Question: I have a tileset that uses 32x32 tiles:

I paint it on a canvas to purport a 32x32 tile map. However, it seems that the mathematics isn't right. Why does the canvas paint the tiles that are clearly not within the 32x32 confines of a tile?
For example:
<URL>
As you can see, the top left of the canvas's 32x32 grid should be ONE tile... however it's cut off:
'''
const appDiv = document.getElementById('app');
const tileSize = 32;
const canvasSize = 480; // 32 (tiles) * 15 (columns) = 480 pixels
const tilesAcross = canvasSize / tileSize; // (Size of Canvas [480] / Tile size [32]) = 15 columns
appDiv.innerHTML = '<h2>Canvas</h2><canvas id="map" width="${canvasSize}" height="${canvasSize}">';
function randomIntFromInterval(min, max) {
return Math.floor(Math.random() * (max - min + 1) + min);
}
resizeCanvas();
// Regenerate map on resize
window.onresize = resizeCanvas;
function resizeCanvas() {
const ctx = document.getElementById('map').getContext('2d');
const image = new Image();
image.src = 'https://i.postimg.cc/k4KBLBJh/terrain.png'; // Tileset
image.onload = () => {
for (let column = 0; column < tilesAcross; column++) {
for (let row = 0; row < tilesAcross; row++) {
ctx.drawImage(
image, // Image elemnt
randomIntFromInterval(0, 5) * 32, // sx - The x-axis of top left corner of the rect of the image to draw into context.
randomIntFromInterval(0, 5) * 32, // sy - The y-axis of top left corner of the rect of the image to draw into context.
32, // sWidth - The width of the rect of the image to draw into context.
32, // sHeight - The height of the rect of the image to draw into the destination context.
row * 32, // dx - The x-axis coordinate in the canvas at which to place the top-left corner of the image.
column * 32, // dy - The y-axis coordinate in the canvas at which to place the top-left corner of the image.
32, // dWidth - The width to draw the image in the canvas. This allows scaling of the drawn image.
32 // dHeight- The width to draw the image in the canvas. This allows scaling of the drawn image.
);
}
}
};
}
'''
'''
canvas {
background: black;
}
'''
'''
<div id="app"></div>
<style src="./style.css"></style>
'''
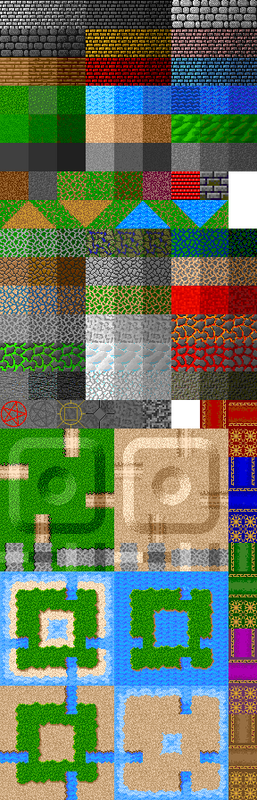
Answer: The tiles in your image are not '32x32px', more like '28.56px'.
I think you need to re-render the spritesheet. You won't get happy with this one because you'll always have lines at the edges where for one row/column the pixels of two tiles have been interpolated.
And if you stretch them then they will get blurry.
'''
const appDiv = document.getElementById('app');
const tileSize = 32;
const canvasSize = 480; // 32 (tiles) * 15 (columns) = 480 pixels
const tilesAcross = canvasSize / tileSize; // (Size of Canvas [480] / Tile size [32]) = 15 columns
appDiv.innerHTML = '<h2>Canvas</h2><canvas id="map" width="${canvasSize}" height="${canvasSize}">';
function randomIntFromInterval(min, max) {
return Math.floor(Math.random() * (max - min + 1) + min);
}
resizeCanvas();
// Regenerate map on resize
window.onresize = resizeCanvas;
function resizeCanvas() {
const ctx = document.getElementById('map').getContext('2d');
const image = new Image();
image.src = 'https://i.postimg.cc/k4KBLBJh/terrain.png'; // Tileset
image.onload = () => {
const {naturalWidth, naturalHeight} = image;
const tileWidth = image.naturalWidth / 9;
const tileHeight = image.naturalHeight / 28;
console.log({
tileWidth,
tileHeight,
naturalWidth,
naturalHeight,
})
for (let column = 0; column < tilesAcross; column++) {
for (let row = 0; row < tilesAcross; row++) {
ctx.drawImage(
image, // Image elemnt
randomIntFromInterval(0, 5) * tileWidth, // sx - The x-axis of top left corner of the rect of the image to draw into context.
randomIntFromInterval(0, 5) * tileHeight, // sy - The y-axis of top left corner of the rect of the image to draw into context.
tileWidth, // sWidth - The width of the rect of the image to draw into context.
tileHeight, // sHeight - The height of the rect of the image to draw into the destination context.
row * 32, // dx - The x-axis coordinate in the canvas at which to place the top-left corner of the image.
column * 32, // dy - The y-axis coordinate in the canvas at which to place the top-left corner of the image.
32, // dWidth - The width to draw the image in the canvas. This allows scaling of the drawn image.
32 // dHeight- The width to draw the image in the canvas. This allows scaling of the drawn image.
);
}
}
};
}
'''
'''
canvas {
background: black;
}
'''
'''
<div id="app"></div>
<style src="./style.css"></style>
'''